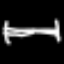
Label: bed